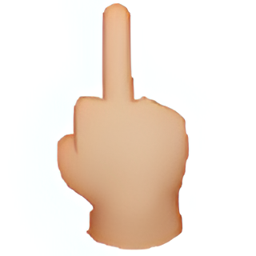
Name: reversed hand with middle finger extended
Emoji: 🖕🏼
Group: People & Body
Sub-group: hand-single-finger